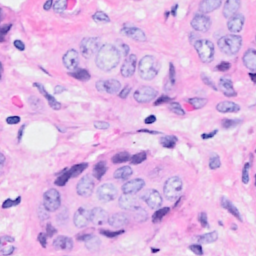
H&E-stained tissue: Breast